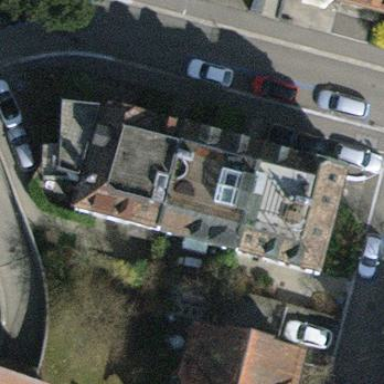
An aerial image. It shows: Apartment building with hipped roof.